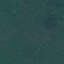
Land use / land cover: Forest